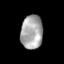
Tissue: skin
Cell type: Epithelial cells
Senescence score: 0.2682
Nuclear area (px): 727
Mean DAPI intensity: 166.759